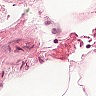
Metastatic tissue present: no